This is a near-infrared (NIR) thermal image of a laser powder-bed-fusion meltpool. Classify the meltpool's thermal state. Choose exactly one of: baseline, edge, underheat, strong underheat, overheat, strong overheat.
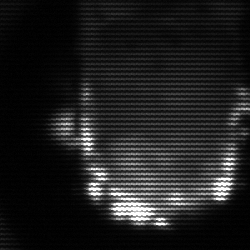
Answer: baseline